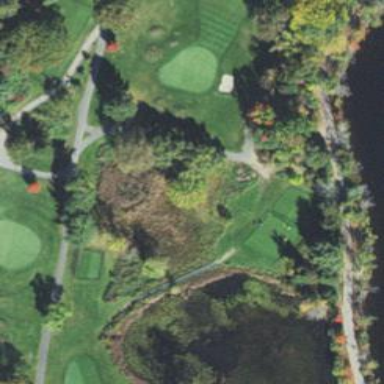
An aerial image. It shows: Path for both road and golf.